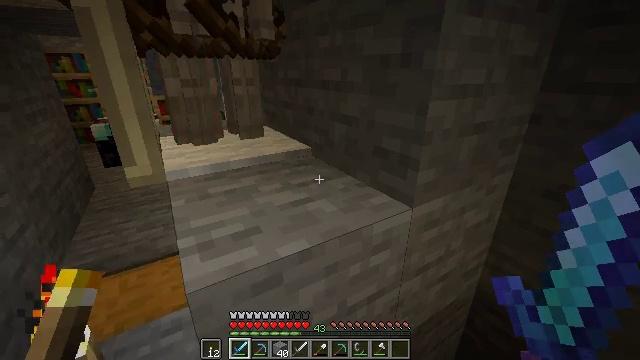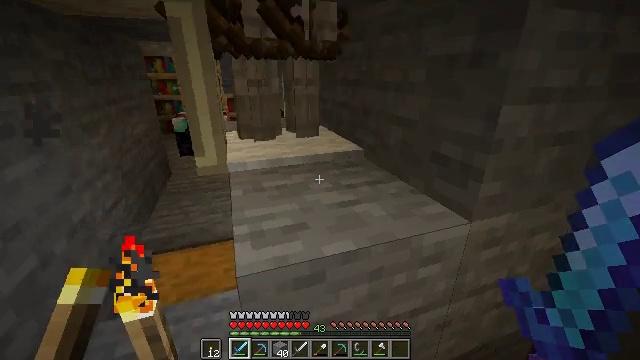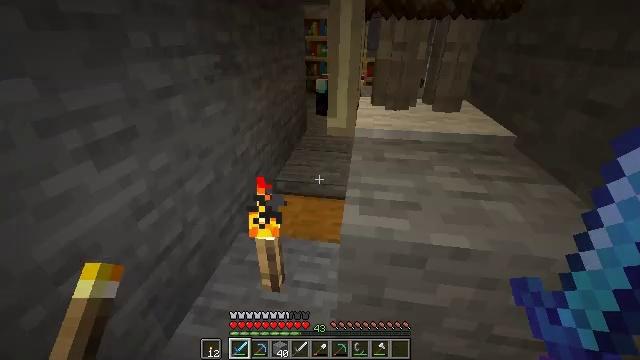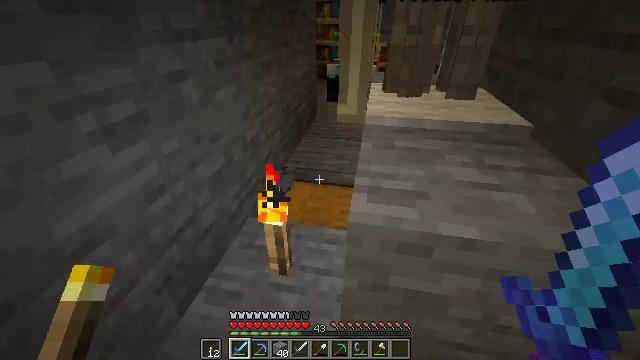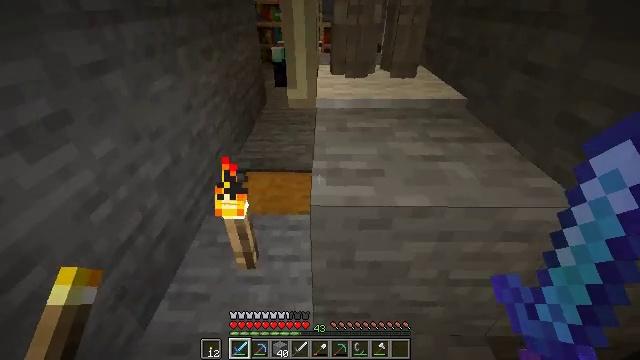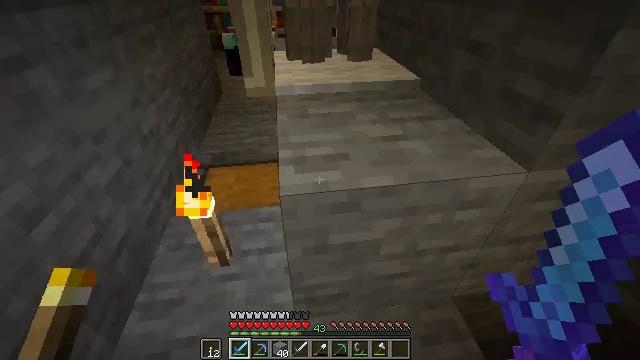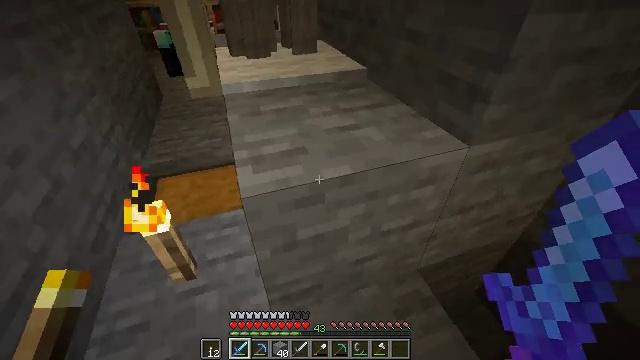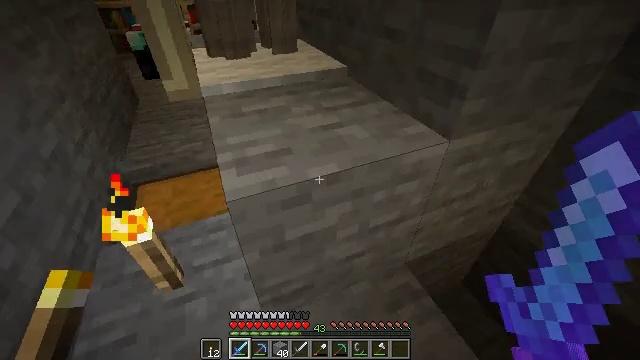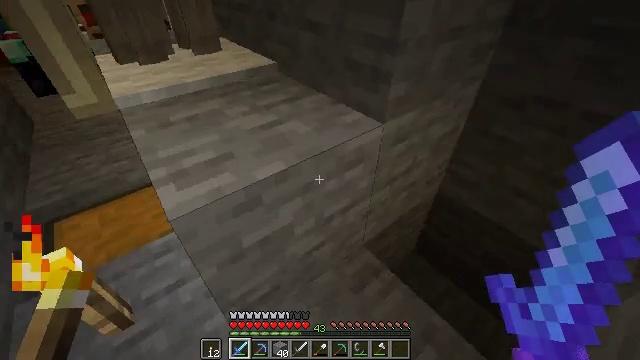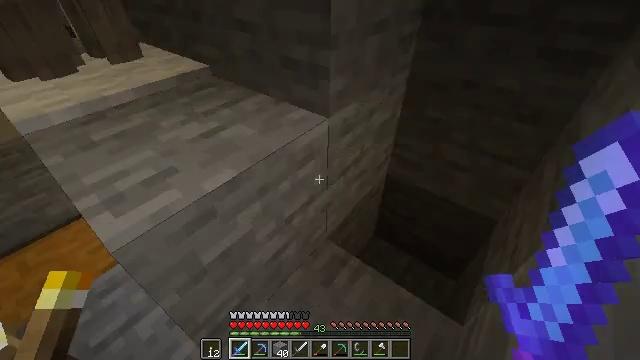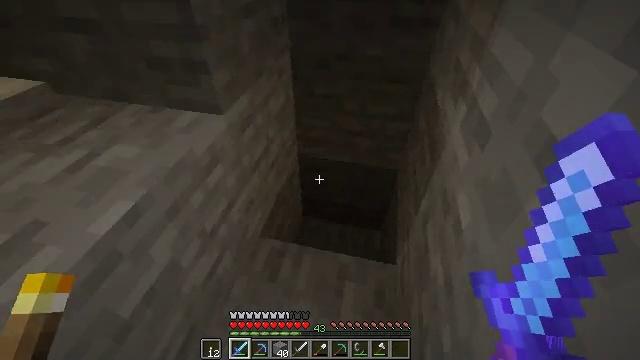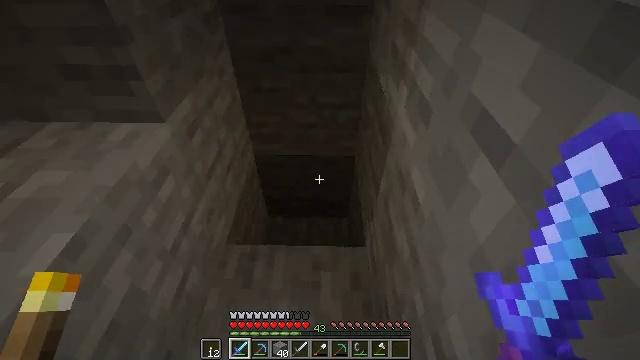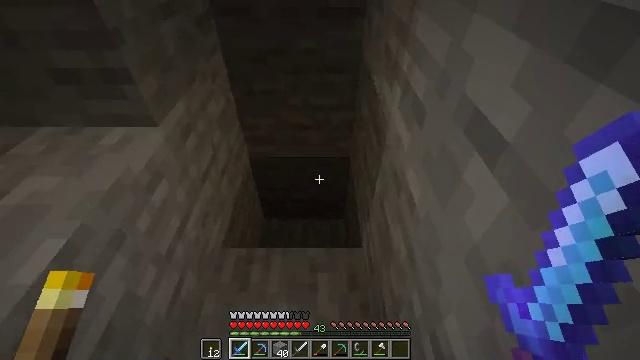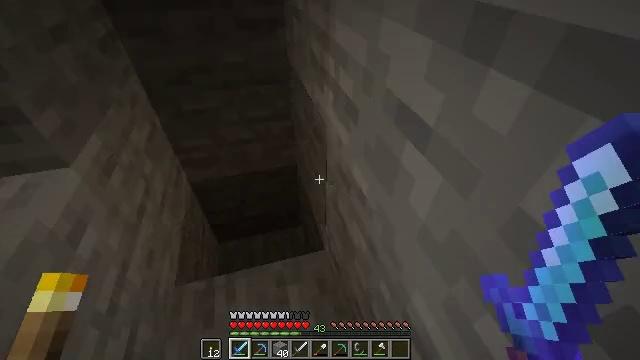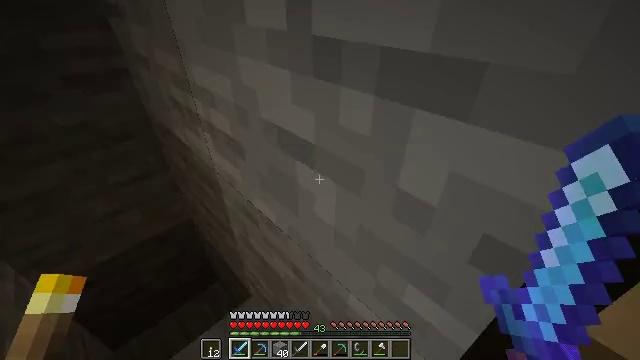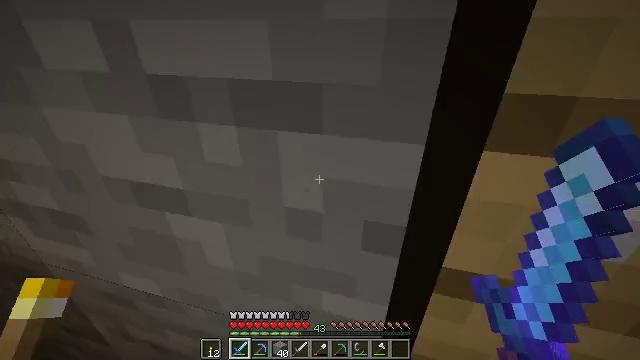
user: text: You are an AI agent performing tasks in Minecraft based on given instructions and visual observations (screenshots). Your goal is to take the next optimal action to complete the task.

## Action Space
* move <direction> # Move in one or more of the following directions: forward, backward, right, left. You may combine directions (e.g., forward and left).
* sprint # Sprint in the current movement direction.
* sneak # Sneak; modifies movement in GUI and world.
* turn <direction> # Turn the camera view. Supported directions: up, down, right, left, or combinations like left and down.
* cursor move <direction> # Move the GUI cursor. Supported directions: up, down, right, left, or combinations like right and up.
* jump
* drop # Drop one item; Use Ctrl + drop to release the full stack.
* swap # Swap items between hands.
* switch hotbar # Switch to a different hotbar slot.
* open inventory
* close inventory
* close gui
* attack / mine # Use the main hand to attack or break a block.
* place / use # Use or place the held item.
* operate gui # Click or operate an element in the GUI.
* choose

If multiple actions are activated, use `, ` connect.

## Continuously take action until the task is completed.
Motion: motion action
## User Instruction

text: Craft a stone slab using stones.
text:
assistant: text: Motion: turn left
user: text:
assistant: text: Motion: turn left and down
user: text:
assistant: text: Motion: turn left and down
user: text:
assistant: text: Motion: turn right and down
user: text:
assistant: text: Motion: turn right and down
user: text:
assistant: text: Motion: turn right and down
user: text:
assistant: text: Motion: turn right
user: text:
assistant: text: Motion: turn right
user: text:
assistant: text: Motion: turn right
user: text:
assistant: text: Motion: turn right and down
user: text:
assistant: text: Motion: turn right and down
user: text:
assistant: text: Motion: turn right
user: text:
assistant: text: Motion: turn right and up
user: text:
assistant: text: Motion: turn right and up
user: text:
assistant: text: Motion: turn right and up
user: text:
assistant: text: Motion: turn right and up
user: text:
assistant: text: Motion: turn right
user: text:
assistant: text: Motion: move right, turn right
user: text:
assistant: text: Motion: move right
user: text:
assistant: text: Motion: move right
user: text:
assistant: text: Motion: turn left and up
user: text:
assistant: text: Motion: use / place
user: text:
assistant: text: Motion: use / place
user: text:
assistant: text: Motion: use / place
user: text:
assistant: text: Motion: turn left and down
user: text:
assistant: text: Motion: no_op
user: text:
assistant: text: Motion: turn left
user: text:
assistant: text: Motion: no_op
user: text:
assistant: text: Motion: no_op
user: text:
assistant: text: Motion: turn left